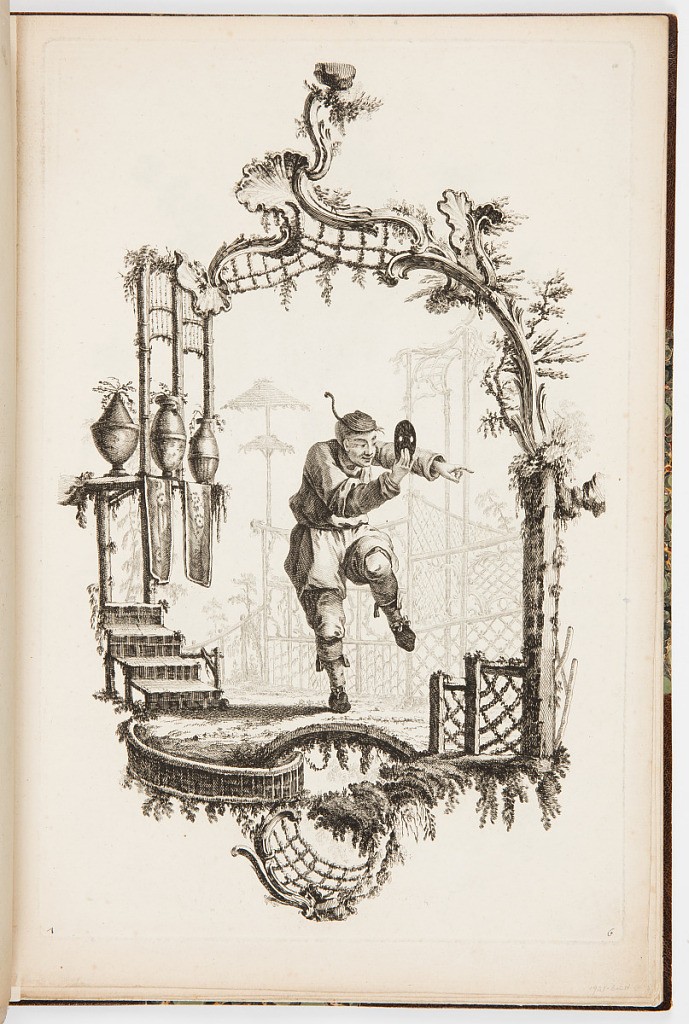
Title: Man Dancing with a Mask
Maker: Jean-Baptiste Pillement, French, 1728–1808
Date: mid- 18th–late 18th century
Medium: Etching on laid paper
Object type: Bound print
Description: A chinoiserie-style print from a series of allegorical representations of the twelve months of the year. A male figure stands on one leg while holding a mask and pointing towards his left. He stands under a rococo-style pergola or canopy, with other similar structures in the background along with trees and plants. Three vases are displayed to the left along with two textile hangings. The roof of the canopy is trellised and topped with rococo-style ornamental shells, acanthus leaves, c-scrolls and foliage. The plate is numbered.